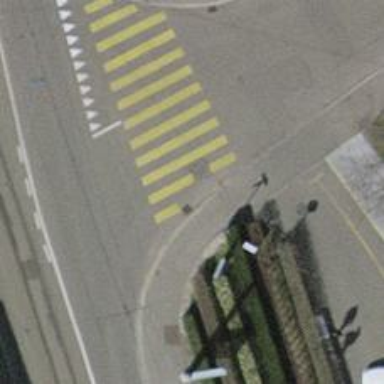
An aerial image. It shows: Kerb barrier.